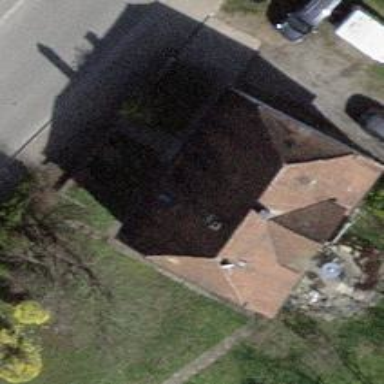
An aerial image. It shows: Detached building.